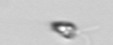
Label: Pyramimonas